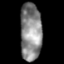
Tissue: skin
Cell type: Epithelial cells
Senescence score: 0.2655
Nuclear area (px): 1213
Mean DAPI intensity: 136.492